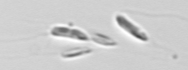
Label: Dinobryon